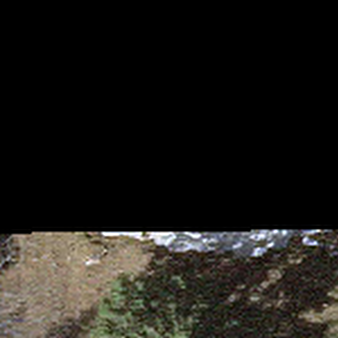
Label: other